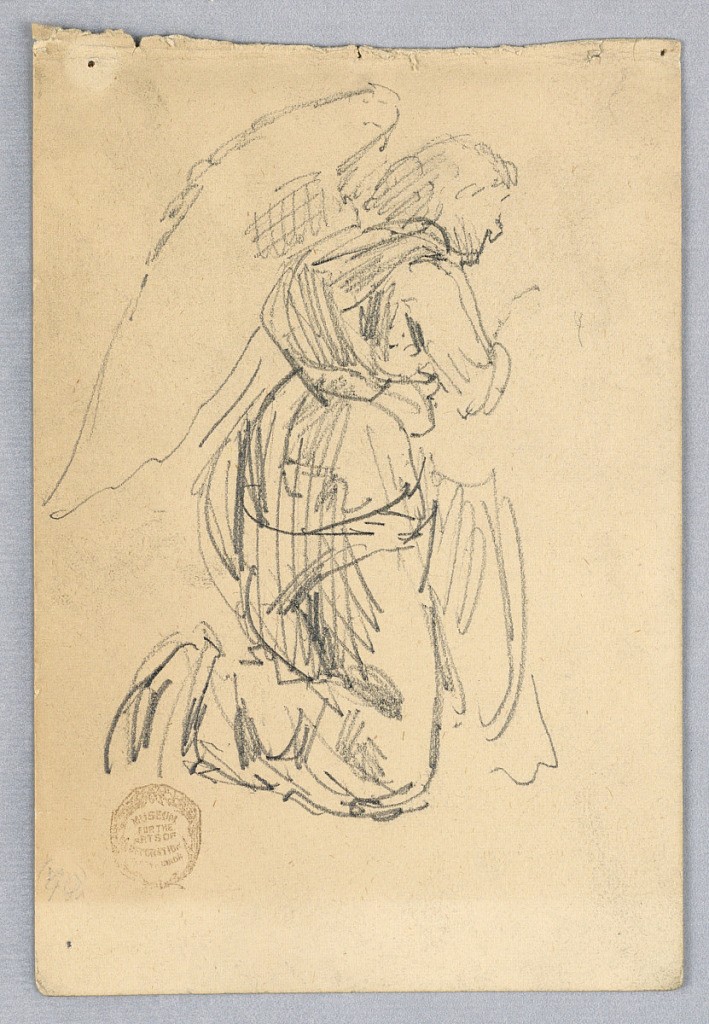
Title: Study for an Angel in Adoration
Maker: Francis Augustus Lathrop, American, 1849–1909
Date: ca. 1893
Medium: Graphite on paper
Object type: Drawing
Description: Angelic figure shown from the right back, turned toward right. The head is lowered.